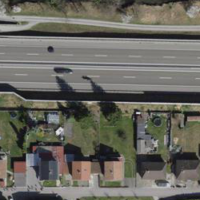
EUNIS habitat code: 57
Species observed at this site:
Certhia brachydactyla
Phylloscopus collybita
Corvus corone
Cygnus olor
Cyanistes caeruleus
Alcedo atthis
Anas platyrhynchos
Milvus milvus
Phoenicurus ochruros
Fringilla coelebs
Aesculus hippocastanum
Convallaria majalis
Buteo buteo
Turdus merula